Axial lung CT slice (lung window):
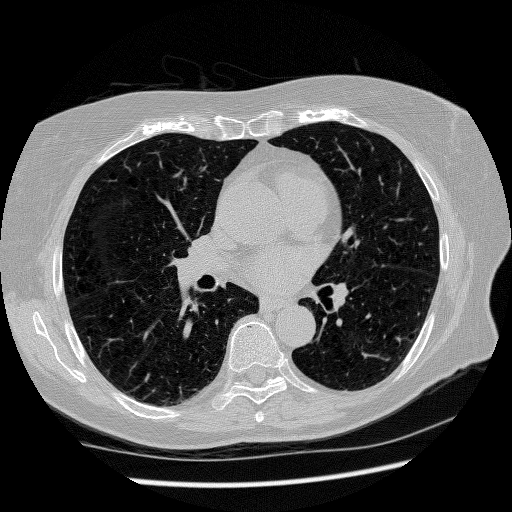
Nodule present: no